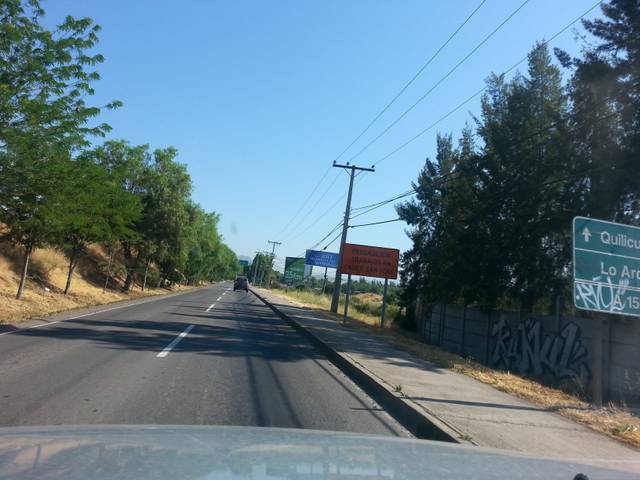
Region: Chile
Coordinates: -33.243, -70.697